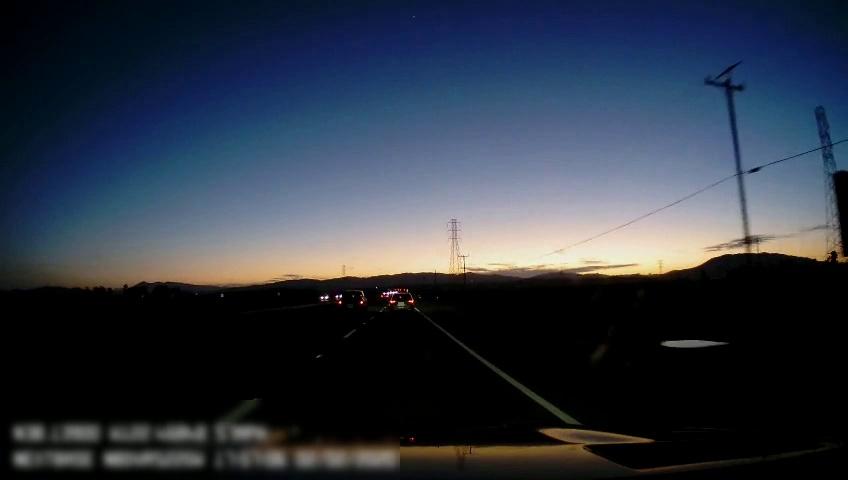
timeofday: Dusk/Dawn/Twilight
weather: Sunny
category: Drivable Space
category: Vehicles | Car
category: Vehicles | SUV
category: Vehicles | Truck
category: Lanes | Current Lane
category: Lanes | Current Lane